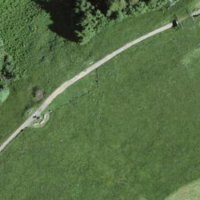
EUNIS habitat code: 52
Species observed at this site:
Alnus alnobetula
Plantago media
Coccinella septempunctata